Question: Count the number of objects in the diagram.
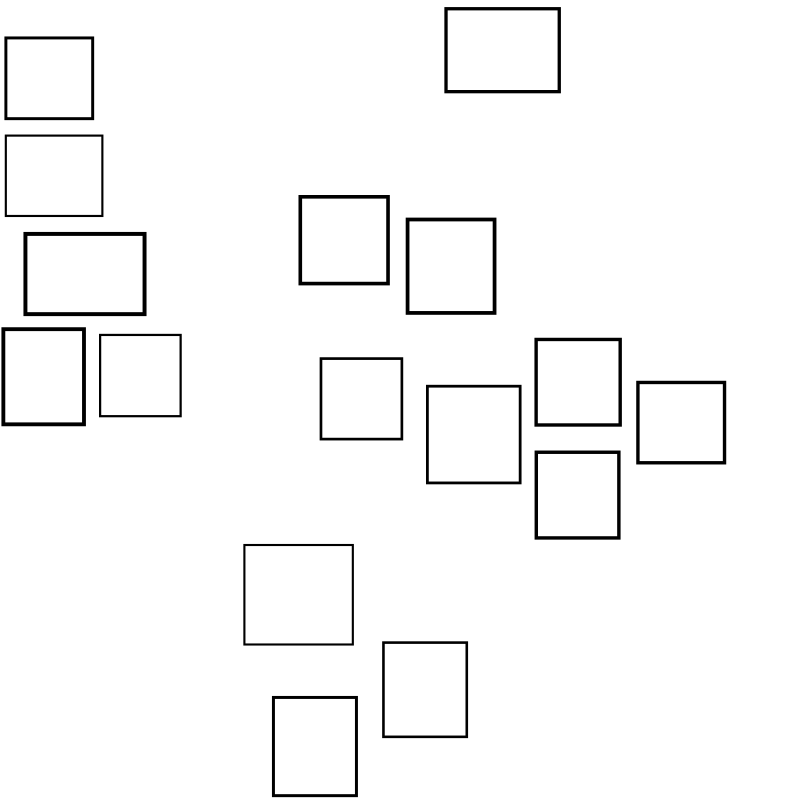
Answer: 16